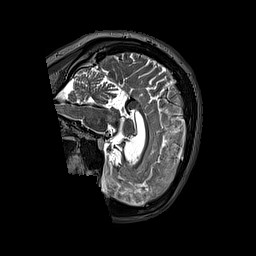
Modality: T2w
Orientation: sagittal
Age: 37
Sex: female
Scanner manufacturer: siemens
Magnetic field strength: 3 T
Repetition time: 3.2 s
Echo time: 0.567 s